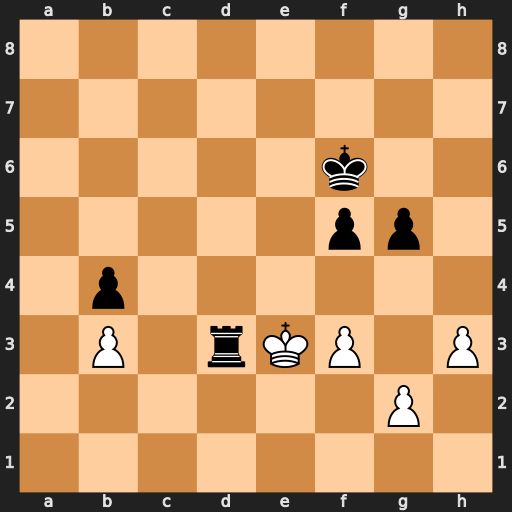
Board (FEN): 8/8/5k2/5pp1/1p6/1P1rKP1P/6P1/8
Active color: w
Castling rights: -
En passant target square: -
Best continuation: Kxd3 Ke5 g4 f4 Kc4